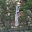
Label: 1